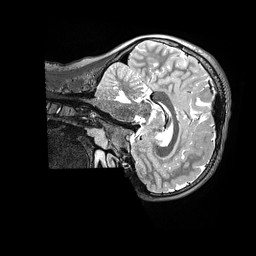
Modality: T2w
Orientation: sagittal
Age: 8
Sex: female
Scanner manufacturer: siemens
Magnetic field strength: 3 T
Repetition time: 3.2 s
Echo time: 0.564 s